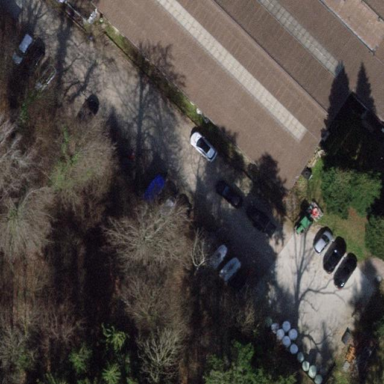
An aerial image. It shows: Parking area with surface.